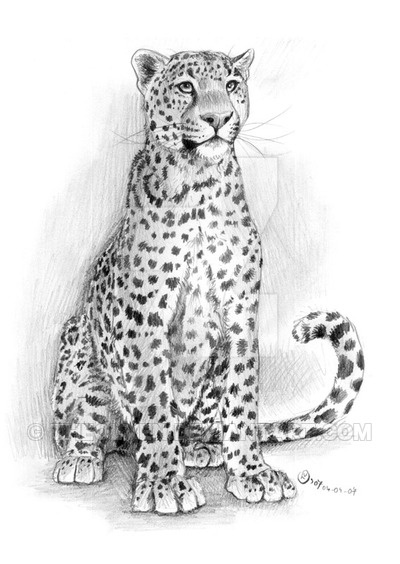
Label: leopard, Panthera pardus